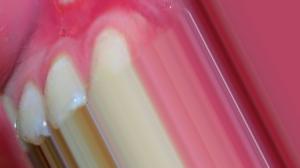
Condition: Mouth Ulcer